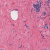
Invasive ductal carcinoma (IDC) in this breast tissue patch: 0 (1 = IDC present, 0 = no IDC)